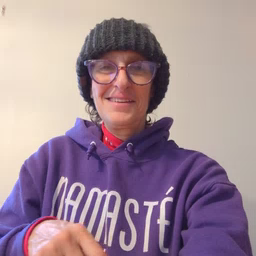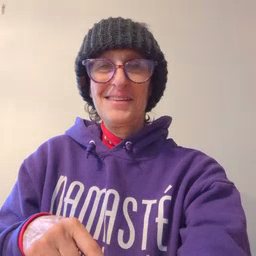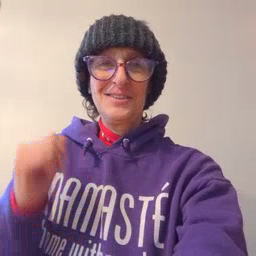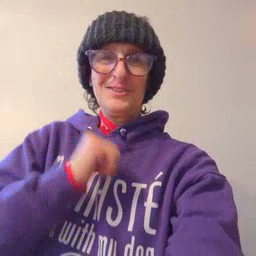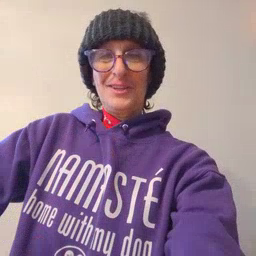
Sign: jacket